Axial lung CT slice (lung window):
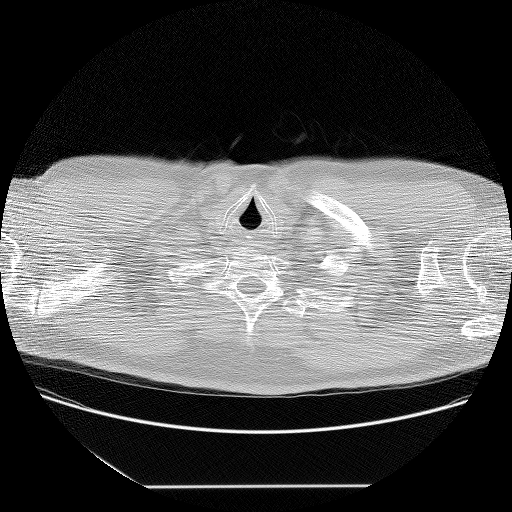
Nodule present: no